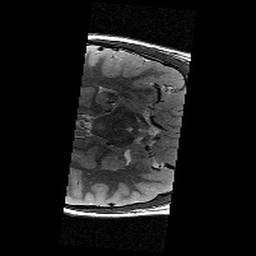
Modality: T2w
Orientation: axial
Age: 9
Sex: female
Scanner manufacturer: siemens
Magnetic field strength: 3 T
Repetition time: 9.23 s
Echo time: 0.067 s